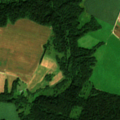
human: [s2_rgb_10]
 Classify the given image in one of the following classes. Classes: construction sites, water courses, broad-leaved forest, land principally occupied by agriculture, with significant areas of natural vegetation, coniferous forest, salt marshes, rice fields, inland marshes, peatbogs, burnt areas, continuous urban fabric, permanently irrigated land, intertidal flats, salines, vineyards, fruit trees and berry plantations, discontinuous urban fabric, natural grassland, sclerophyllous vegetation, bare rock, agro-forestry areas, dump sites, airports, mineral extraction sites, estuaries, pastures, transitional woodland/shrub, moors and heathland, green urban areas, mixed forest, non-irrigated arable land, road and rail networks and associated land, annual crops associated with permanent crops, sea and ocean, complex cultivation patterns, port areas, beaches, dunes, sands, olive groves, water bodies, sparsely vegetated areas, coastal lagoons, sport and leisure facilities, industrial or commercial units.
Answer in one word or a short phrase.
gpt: non-irrigated arable land, pastures, broad-leaved forest, mixed forest, transitional woodland/shrub